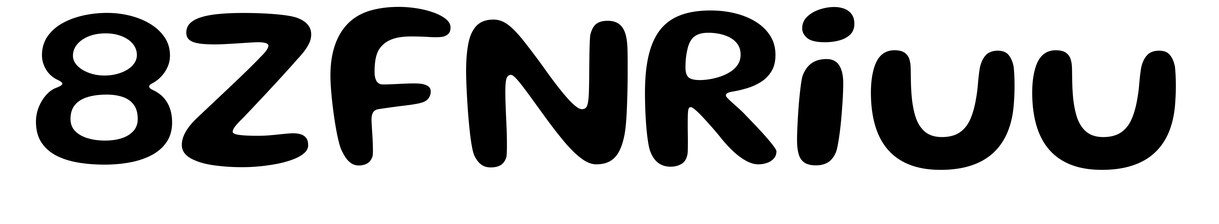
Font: Gluten_Medium